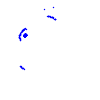
Particle: kaon